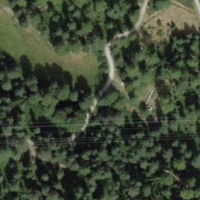
EUNIS habitat code: 43
Species observed at this site:
Erysimum cheiranthoides
Linnaea borealis